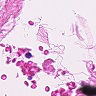
Metastatic tissue present: no